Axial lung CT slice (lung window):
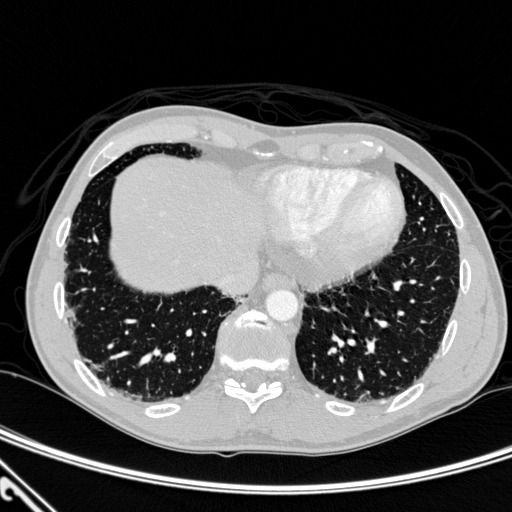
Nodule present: no